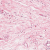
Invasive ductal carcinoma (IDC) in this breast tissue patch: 0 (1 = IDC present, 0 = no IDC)